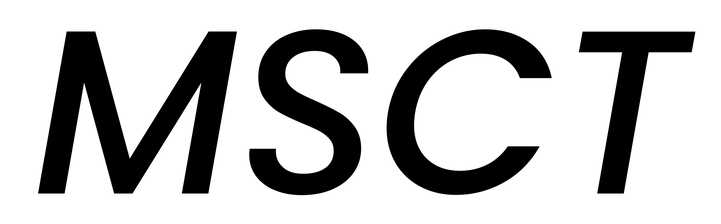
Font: Poppins-MediumItalic